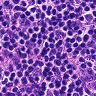
Metastatic tissue present: no